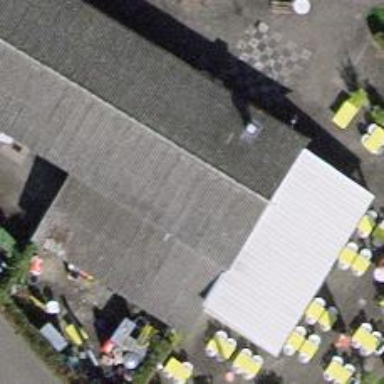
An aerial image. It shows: Restaurant.